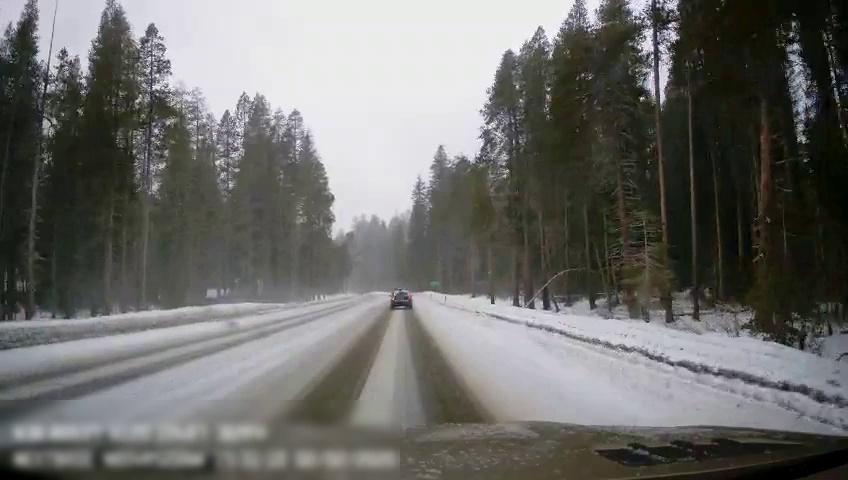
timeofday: Day
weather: Snowy
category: Drivable Space
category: Vehicles | SUV
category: Traffic | Signs